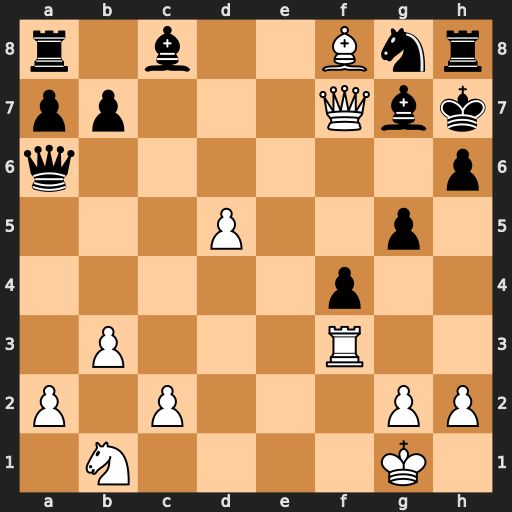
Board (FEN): r1b2Bnr/pp3Qbk/q6p/3P2p1/5p2/1P3R2/P1P3PP/1N4K1
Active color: w
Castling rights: -
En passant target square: -
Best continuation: Qxg7#